Question: I have a UserForm with 132 Control objects on it. The user fills out the form, then clicks the Confirm button to run a macro that uses the submitted information to make decisions. Image below. I wrote an If statement that checks: If no name was entered at the top, then don't run the macro; If no checkboxes were checked, then don't run the macro. I found that the If statement does its job in almost all combinations of checked and unchecked boxes; if it finds any one checkbox checked, then it ends for For Loop and carries on with the macro.
Here is a link to an image of my userform:

Here is the quality gate If statement, the asterisked** Line is highlighted when I get the error:
'''
Dim cCont As Control
Dim datacheck As Boolean
datacheck = False
If ProductName.Value <> "" Then
For Each cCont In AddNewPage.Controls
**If TypeName(cCont) = "CheckBox" And cCont.Value = True Then**
datacheck = True
Exit For
End If
Next cCont
End If
If datacheck = True Then
'very long, hopefully unrelated macro
Else
MsgBox ("Please name the part, then click at least one" & Chr(13) & "checkbox. These are _
the parameters to be audited.")
End If
'''
The problem is that if I check only checkboxes from the group of three at the bottom, I get a Runtime Error 438. I do not get an error if I only check boxes from the top group, or if I check boxes from both the top and bottom groups, but not if I only check boxes from the bottom group.
I cannot identify the difference between the checkboxes at the top and the checkboxes at the bottom. The properties all seem to be the same, so I don't know why one checkbox would throw an error and the other would not.
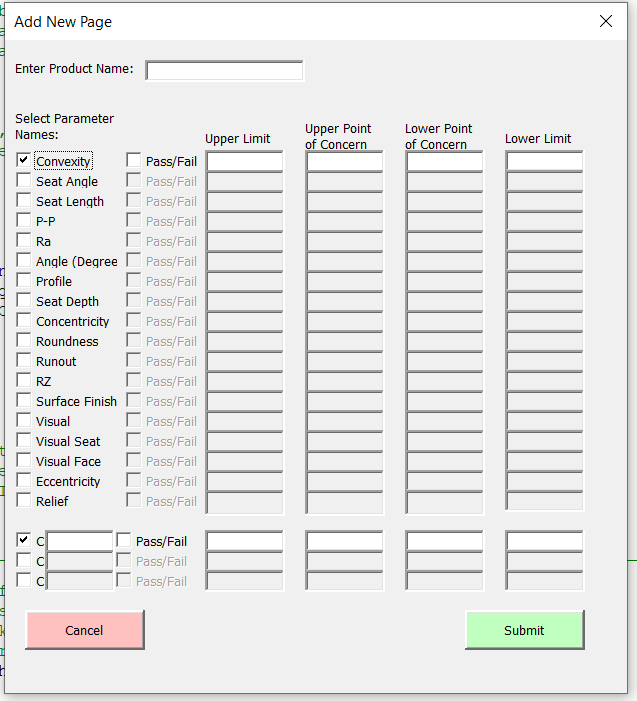
Answer: > '''
If TypeName(cCont) = "CheckBox" And cCont.Value = True Then
'''
The problem is that VBA's 'And' operator isn't , so both conditions are systematically evaluated for every 'cCont', which presumably includes 'Label' controls that don't have a 'Value' property.
You can nest the conditions to achieve the short-circuiting behavior the 'AndAlso' operator would have in VB.NET:
'''
If TypeName(cCont) = "CheckBox" Then
'we're looking at a CheckBox control
If cCont.Value Then
'...
End If
End If
'''